Field crop: maize
Growth stage: 2
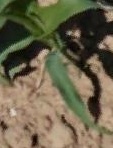
Species: maize